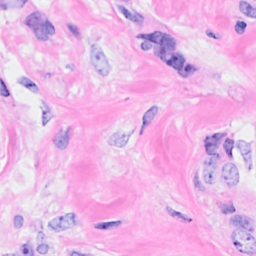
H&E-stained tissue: Breast